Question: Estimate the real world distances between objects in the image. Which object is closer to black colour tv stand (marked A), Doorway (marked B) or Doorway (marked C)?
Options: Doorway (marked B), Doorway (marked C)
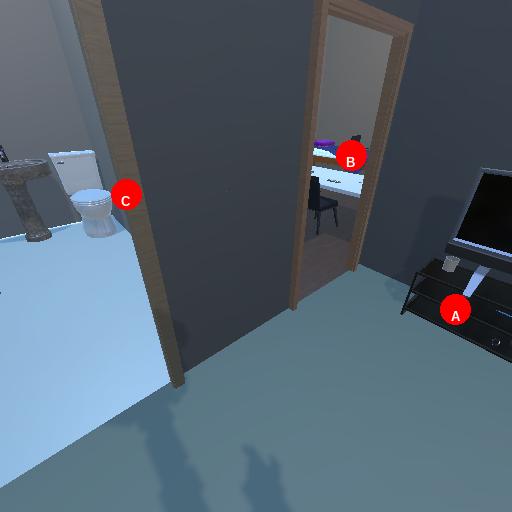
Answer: Doorway (marked B)